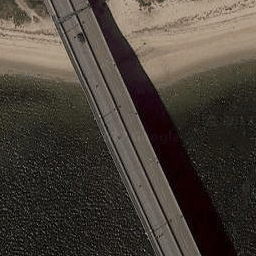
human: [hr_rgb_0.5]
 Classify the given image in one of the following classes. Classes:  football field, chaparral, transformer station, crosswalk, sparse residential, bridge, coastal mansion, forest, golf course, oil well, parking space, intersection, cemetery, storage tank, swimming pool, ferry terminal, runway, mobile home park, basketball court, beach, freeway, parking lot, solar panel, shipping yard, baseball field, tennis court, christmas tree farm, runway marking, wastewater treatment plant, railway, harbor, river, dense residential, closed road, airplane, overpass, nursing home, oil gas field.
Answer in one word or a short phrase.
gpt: bridge